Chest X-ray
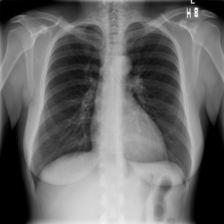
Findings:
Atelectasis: negative
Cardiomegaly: negative
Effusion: negative
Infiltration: negative
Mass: negative
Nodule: negative
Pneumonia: negative
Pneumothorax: negative
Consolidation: negative
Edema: negative
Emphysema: negative
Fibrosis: negative
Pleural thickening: negative
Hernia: negative